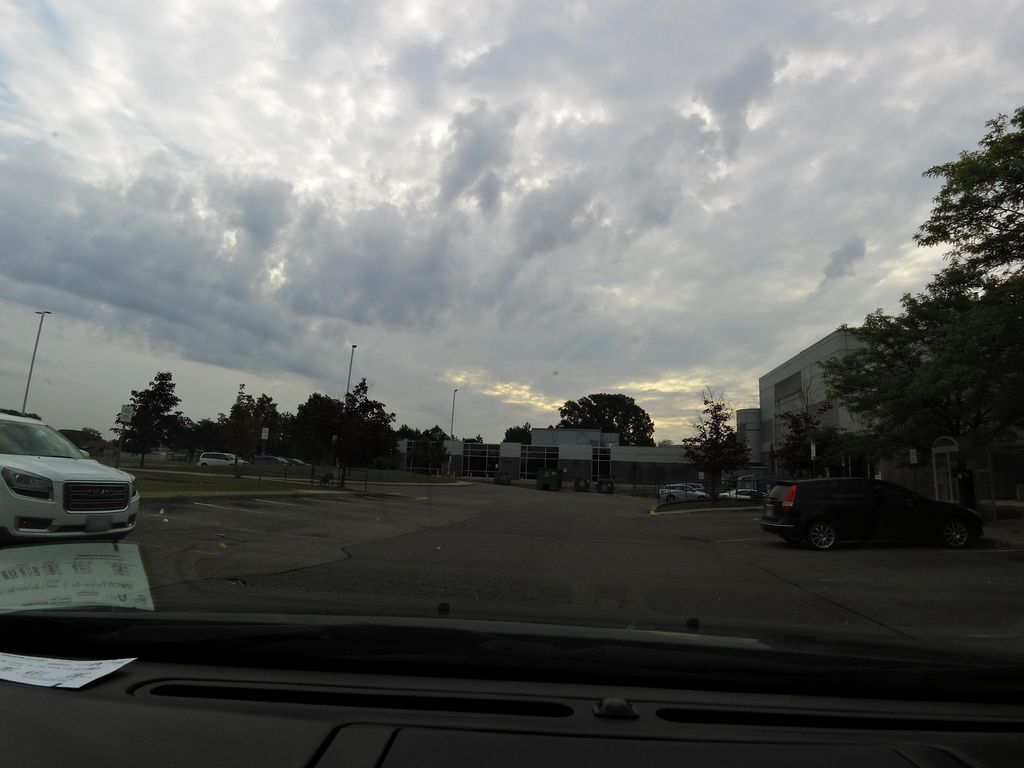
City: hamilton